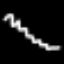
Label: squiggle